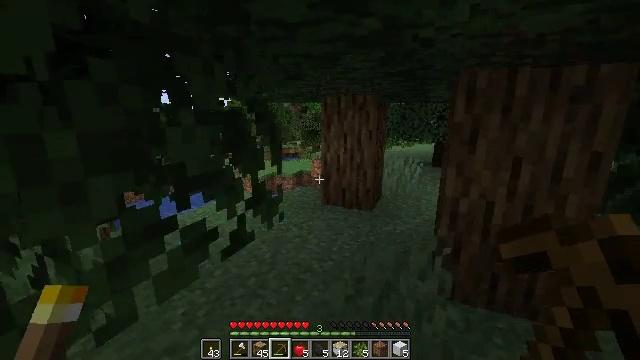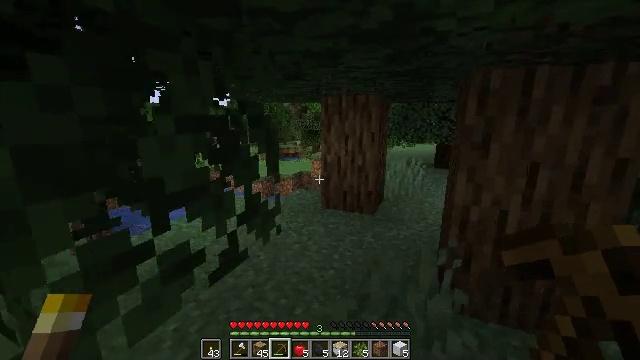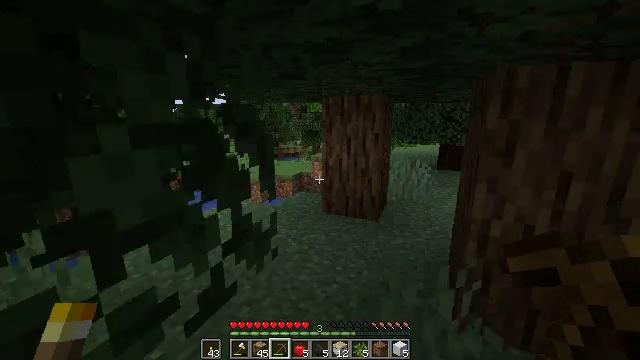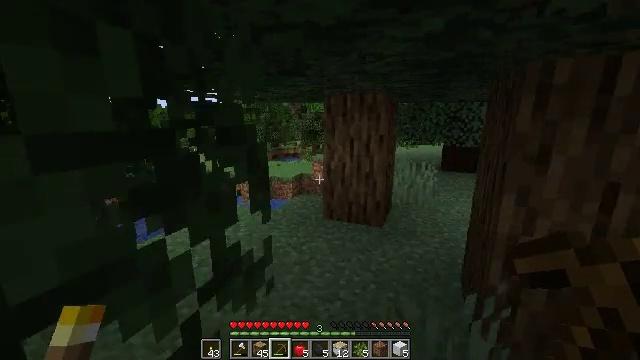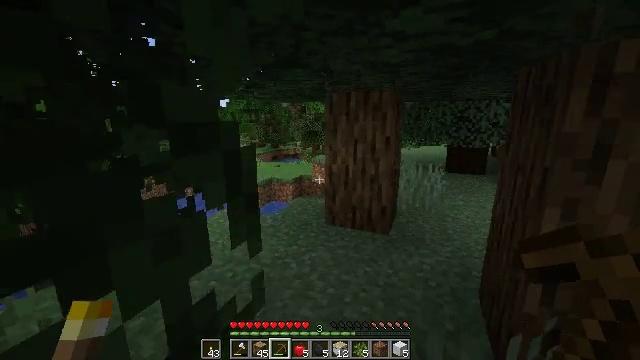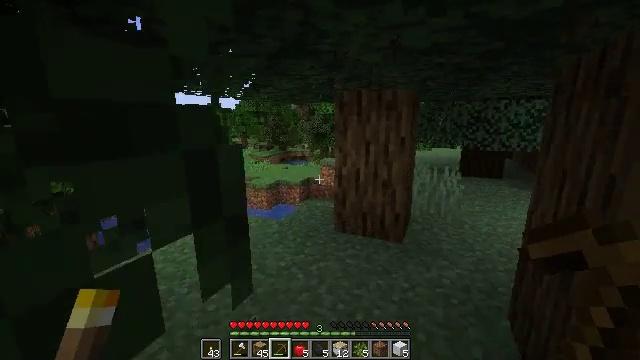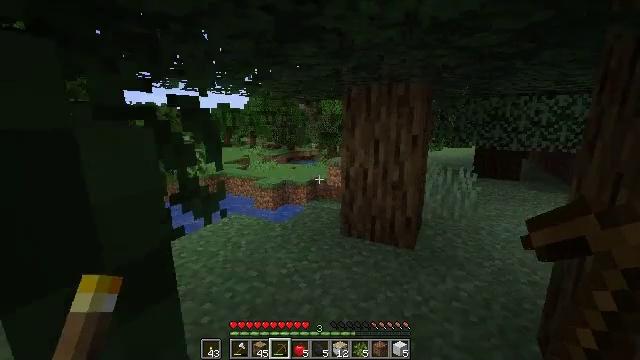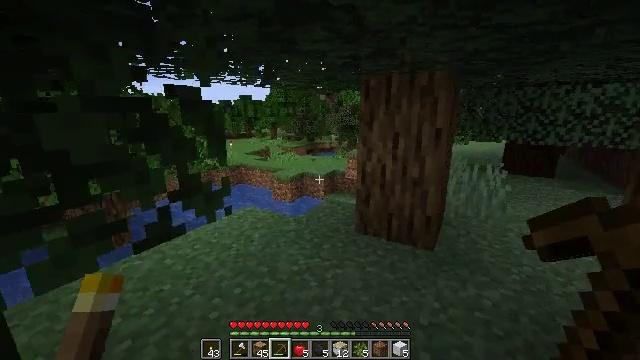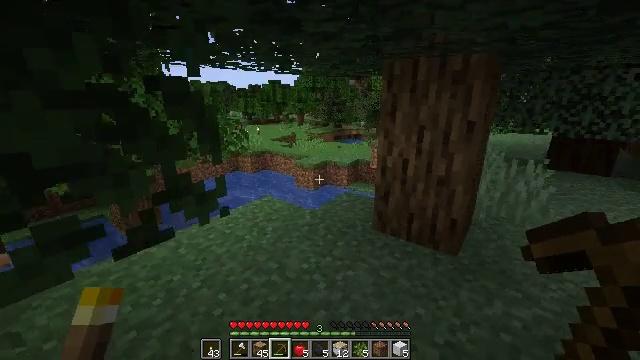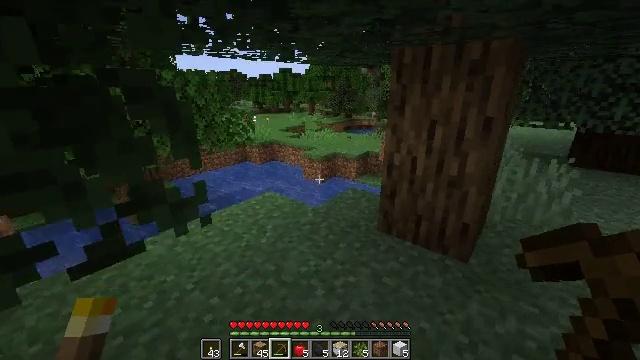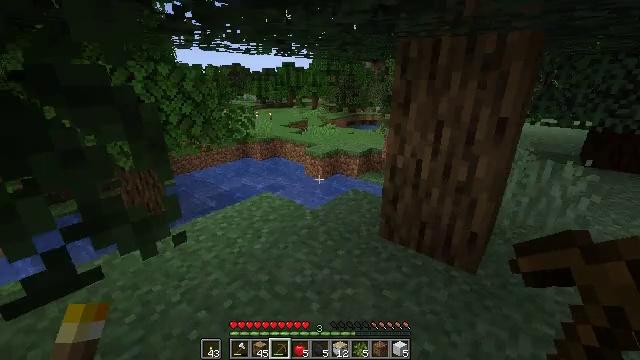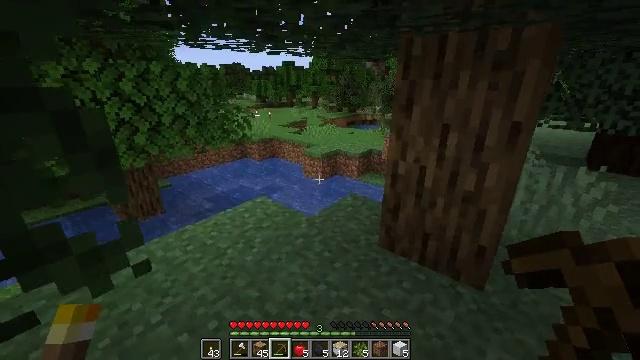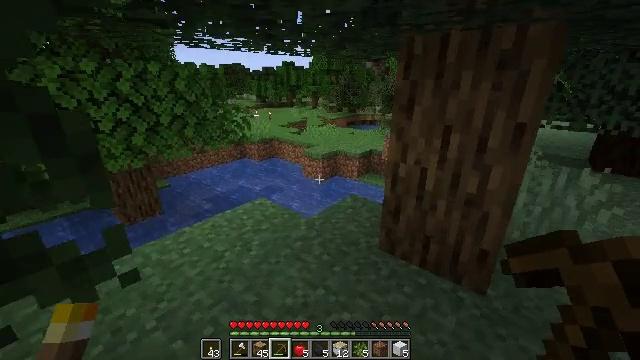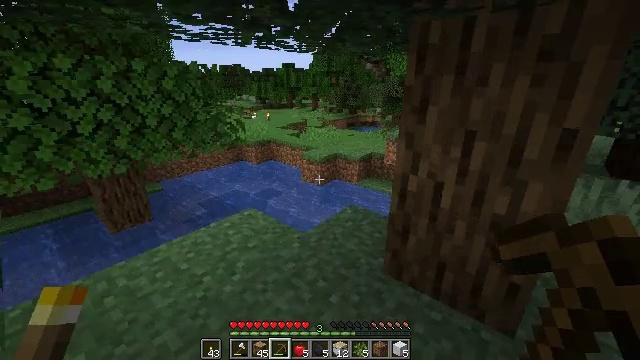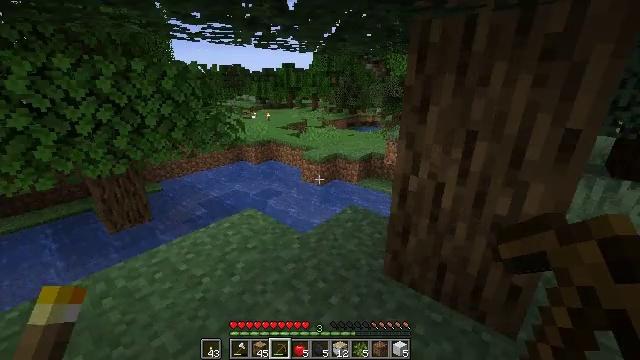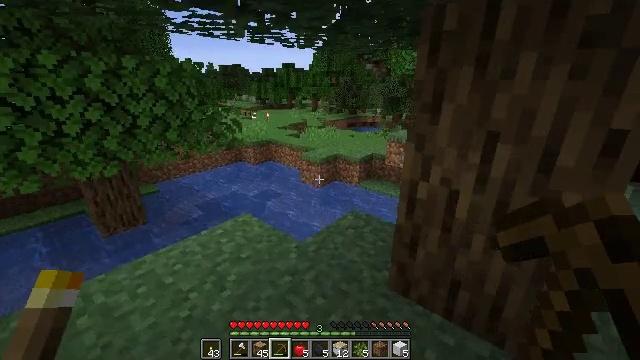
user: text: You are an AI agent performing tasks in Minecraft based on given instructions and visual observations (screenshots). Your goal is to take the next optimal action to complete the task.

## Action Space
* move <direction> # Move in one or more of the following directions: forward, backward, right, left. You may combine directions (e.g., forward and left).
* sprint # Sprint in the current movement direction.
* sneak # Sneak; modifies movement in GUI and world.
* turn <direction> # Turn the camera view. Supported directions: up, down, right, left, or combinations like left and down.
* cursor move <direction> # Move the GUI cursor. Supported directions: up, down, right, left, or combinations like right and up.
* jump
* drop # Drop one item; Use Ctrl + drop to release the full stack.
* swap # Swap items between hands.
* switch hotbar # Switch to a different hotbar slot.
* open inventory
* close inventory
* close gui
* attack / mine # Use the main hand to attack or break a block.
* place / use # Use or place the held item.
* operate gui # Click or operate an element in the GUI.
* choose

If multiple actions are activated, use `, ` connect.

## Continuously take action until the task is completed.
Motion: motion action
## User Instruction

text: Gather oak leaves by attacking.
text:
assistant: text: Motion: move forward
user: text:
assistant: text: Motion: move forward
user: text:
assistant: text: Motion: move forward
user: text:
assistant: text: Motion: move forward
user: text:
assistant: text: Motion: move forward, turn left
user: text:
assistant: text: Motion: move forward, turn left
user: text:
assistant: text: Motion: move forward, turn left and down
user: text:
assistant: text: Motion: move forward, turn left and down
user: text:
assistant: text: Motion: move forward, turn left and down
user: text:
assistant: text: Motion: move forward, turn down
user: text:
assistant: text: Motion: move forward
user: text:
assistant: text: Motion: move forward
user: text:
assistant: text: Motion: move forward
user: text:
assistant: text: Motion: move forward
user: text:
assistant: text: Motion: move forward
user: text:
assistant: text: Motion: move forward
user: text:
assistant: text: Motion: move forward
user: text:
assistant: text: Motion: move forward
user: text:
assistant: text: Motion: move forward
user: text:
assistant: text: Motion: move forward
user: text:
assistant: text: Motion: move forward
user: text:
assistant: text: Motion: move forward
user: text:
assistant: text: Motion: no_op
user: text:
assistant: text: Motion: no_op
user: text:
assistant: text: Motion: no_op
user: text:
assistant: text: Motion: no_op
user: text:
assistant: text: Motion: no_op
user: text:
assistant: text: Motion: no_op
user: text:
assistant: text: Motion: no_op
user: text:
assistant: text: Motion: no_op